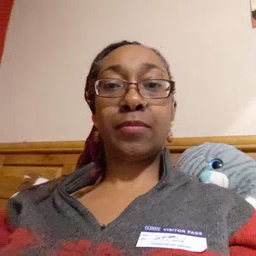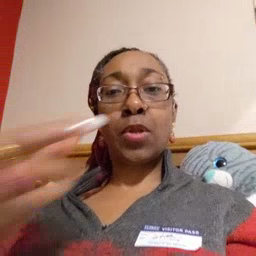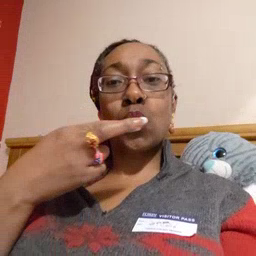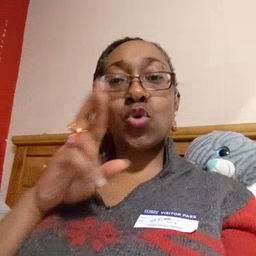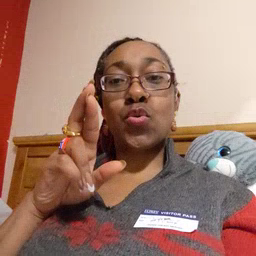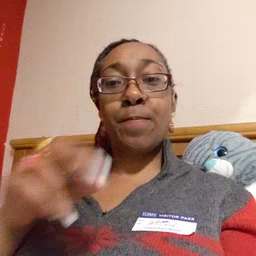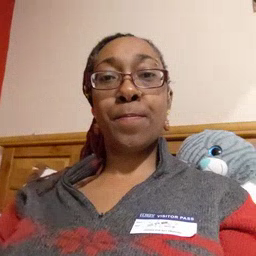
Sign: room